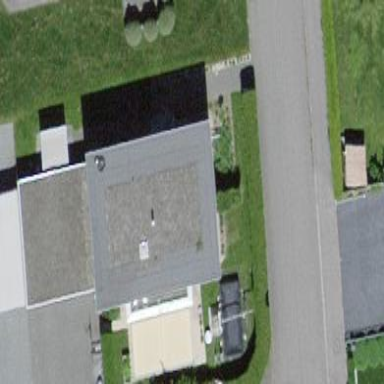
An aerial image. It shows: Building.